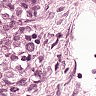
Metastatic tissue present: yes